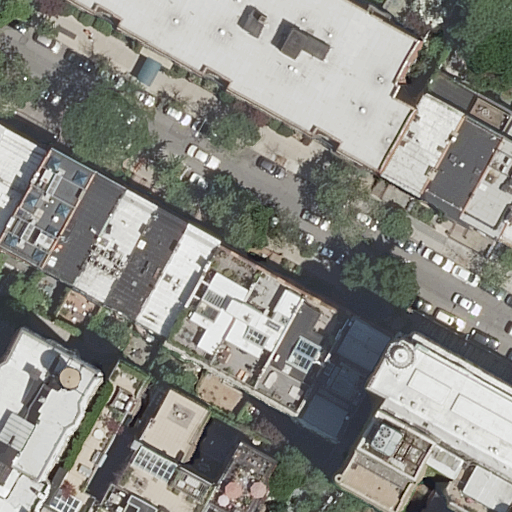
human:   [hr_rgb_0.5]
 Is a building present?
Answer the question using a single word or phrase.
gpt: yes

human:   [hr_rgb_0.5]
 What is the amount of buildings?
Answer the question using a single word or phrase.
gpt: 18

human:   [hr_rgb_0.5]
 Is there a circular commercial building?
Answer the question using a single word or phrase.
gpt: no

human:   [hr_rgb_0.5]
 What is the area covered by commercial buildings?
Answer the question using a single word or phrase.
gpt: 0m2

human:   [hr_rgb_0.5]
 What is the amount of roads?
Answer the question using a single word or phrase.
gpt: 1

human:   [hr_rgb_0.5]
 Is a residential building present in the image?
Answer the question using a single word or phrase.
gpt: yes

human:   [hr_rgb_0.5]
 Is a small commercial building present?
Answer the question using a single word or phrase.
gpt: no

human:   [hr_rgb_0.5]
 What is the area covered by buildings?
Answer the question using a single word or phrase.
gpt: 3556m2

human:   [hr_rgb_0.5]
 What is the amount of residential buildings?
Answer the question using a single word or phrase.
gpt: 18

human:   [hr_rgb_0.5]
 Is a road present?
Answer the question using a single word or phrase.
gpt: yes

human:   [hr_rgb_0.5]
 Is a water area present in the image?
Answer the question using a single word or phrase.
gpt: no

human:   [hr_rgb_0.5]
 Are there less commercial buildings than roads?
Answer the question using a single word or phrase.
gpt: yes

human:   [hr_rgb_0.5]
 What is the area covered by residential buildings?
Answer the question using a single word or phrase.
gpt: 3556m2

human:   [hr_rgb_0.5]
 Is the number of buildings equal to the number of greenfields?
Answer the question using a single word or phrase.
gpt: no

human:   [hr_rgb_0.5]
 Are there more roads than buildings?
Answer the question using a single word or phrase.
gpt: no

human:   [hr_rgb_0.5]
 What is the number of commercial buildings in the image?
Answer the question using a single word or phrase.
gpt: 0

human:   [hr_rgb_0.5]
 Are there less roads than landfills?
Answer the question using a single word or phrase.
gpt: no

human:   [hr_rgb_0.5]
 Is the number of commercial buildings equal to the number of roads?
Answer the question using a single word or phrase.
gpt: no

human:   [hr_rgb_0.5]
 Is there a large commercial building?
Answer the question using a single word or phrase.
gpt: no

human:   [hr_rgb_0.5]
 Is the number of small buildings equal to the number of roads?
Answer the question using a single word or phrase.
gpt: no

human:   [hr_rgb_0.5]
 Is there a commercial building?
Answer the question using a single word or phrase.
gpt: no

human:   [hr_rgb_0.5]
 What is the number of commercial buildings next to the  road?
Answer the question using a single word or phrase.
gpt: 0

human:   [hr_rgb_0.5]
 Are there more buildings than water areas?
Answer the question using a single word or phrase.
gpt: yes

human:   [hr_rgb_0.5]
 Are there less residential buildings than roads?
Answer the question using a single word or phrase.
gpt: no

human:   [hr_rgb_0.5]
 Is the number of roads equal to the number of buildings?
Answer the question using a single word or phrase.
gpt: no

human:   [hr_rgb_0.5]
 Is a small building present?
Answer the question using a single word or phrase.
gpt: yes

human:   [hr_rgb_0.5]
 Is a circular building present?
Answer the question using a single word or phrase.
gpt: no

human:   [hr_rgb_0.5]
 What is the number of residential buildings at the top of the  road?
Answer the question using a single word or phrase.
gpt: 3

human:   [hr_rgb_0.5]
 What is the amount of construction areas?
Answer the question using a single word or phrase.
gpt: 0

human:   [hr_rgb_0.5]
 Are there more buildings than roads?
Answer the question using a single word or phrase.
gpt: yes

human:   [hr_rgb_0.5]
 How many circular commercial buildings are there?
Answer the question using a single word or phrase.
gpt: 0

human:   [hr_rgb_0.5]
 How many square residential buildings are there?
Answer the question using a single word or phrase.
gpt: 0

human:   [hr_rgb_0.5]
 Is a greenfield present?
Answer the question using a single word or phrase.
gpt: no

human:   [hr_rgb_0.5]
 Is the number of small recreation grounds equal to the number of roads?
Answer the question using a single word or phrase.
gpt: no

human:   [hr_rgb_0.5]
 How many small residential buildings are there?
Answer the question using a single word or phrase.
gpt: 4

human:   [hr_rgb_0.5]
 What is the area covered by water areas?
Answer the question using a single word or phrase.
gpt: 0m2

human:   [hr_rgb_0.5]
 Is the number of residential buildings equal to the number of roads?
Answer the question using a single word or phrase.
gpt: no

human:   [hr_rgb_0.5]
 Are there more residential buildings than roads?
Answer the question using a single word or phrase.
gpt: yes

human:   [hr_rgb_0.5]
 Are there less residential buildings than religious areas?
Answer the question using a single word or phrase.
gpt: no

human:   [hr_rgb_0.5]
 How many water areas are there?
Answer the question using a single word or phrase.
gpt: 0

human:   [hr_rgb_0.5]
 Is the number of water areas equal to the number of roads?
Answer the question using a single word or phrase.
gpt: no

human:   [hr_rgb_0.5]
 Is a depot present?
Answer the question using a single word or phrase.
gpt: no

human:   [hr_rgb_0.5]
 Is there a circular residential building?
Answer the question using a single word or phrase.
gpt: no

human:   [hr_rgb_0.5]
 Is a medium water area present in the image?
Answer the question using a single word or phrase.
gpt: no

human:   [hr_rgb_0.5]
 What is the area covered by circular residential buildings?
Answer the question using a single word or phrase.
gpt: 0m2

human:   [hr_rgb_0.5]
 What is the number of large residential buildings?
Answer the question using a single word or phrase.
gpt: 1

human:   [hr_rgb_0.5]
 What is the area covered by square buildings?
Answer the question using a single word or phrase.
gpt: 0m2

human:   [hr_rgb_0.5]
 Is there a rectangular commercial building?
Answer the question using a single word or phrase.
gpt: no

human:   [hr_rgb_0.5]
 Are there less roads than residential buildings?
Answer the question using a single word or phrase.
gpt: yes

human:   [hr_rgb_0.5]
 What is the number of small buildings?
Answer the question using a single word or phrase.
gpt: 4

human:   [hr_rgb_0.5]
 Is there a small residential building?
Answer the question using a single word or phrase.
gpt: yes

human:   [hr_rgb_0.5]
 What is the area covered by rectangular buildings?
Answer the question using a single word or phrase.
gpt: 2958m2

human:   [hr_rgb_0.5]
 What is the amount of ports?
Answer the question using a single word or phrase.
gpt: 0

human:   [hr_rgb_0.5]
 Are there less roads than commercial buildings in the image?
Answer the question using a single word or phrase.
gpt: no

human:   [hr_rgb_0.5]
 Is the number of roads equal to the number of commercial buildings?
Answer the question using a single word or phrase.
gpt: no

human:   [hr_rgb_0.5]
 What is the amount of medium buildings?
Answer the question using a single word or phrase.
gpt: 13

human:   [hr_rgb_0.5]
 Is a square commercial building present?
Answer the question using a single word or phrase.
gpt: no

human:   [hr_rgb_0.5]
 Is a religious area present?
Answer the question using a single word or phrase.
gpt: no

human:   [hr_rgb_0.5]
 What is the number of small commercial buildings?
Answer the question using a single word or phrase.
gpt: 0

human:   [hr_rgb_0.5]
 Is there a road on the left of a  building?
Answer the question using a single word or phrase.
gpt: yes

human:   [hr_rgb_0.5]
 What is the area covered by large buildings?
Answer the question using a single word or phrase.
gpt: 681m2

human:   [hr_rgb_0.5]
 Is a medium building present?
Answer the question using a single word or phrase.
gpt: yes

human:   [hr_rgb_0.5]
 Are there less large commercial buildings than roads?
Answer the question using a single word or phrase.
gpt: yes

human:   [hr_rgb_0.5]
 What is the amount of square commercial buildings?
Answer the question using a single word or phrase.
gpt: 0